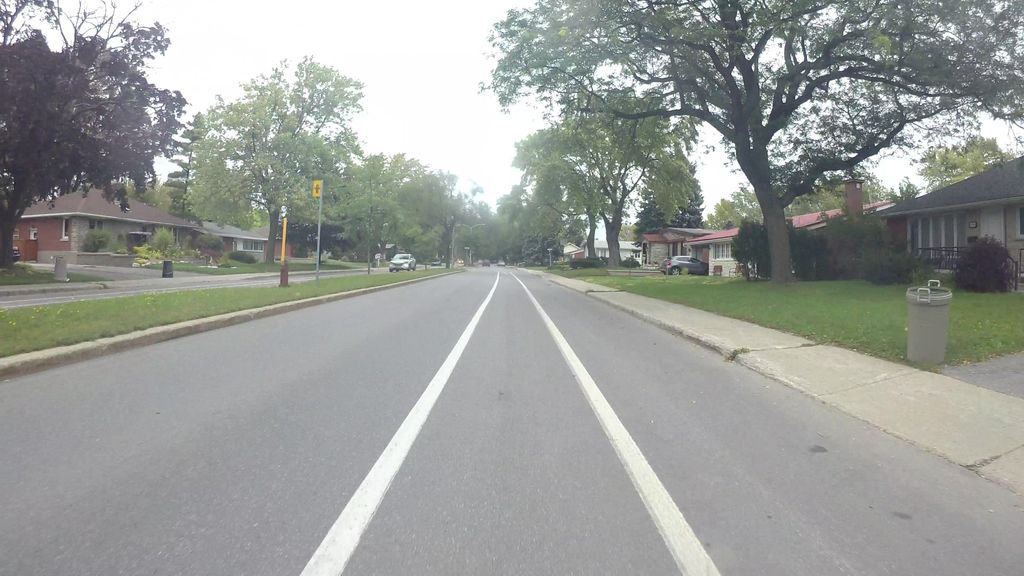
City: montreal